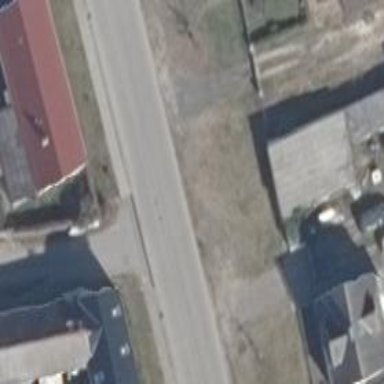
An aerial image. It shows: Residential road with asphalt surface and sidewalk on the left side.